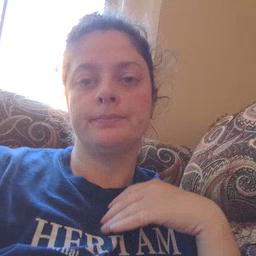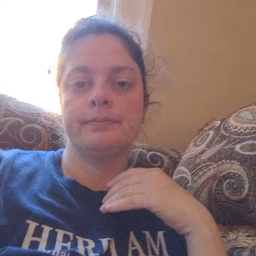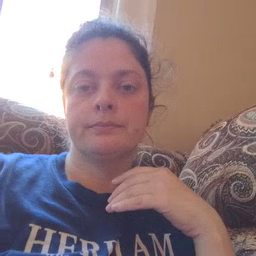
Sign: quiet